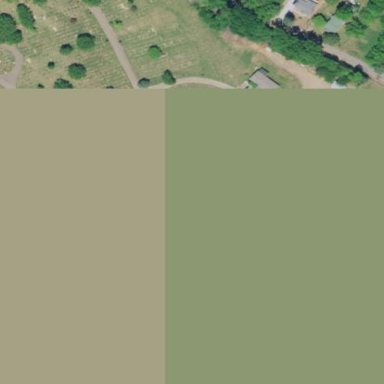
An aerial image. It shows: Graveyard.